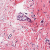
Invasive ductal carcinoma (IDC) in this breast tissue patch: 0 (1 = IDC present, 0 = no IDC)